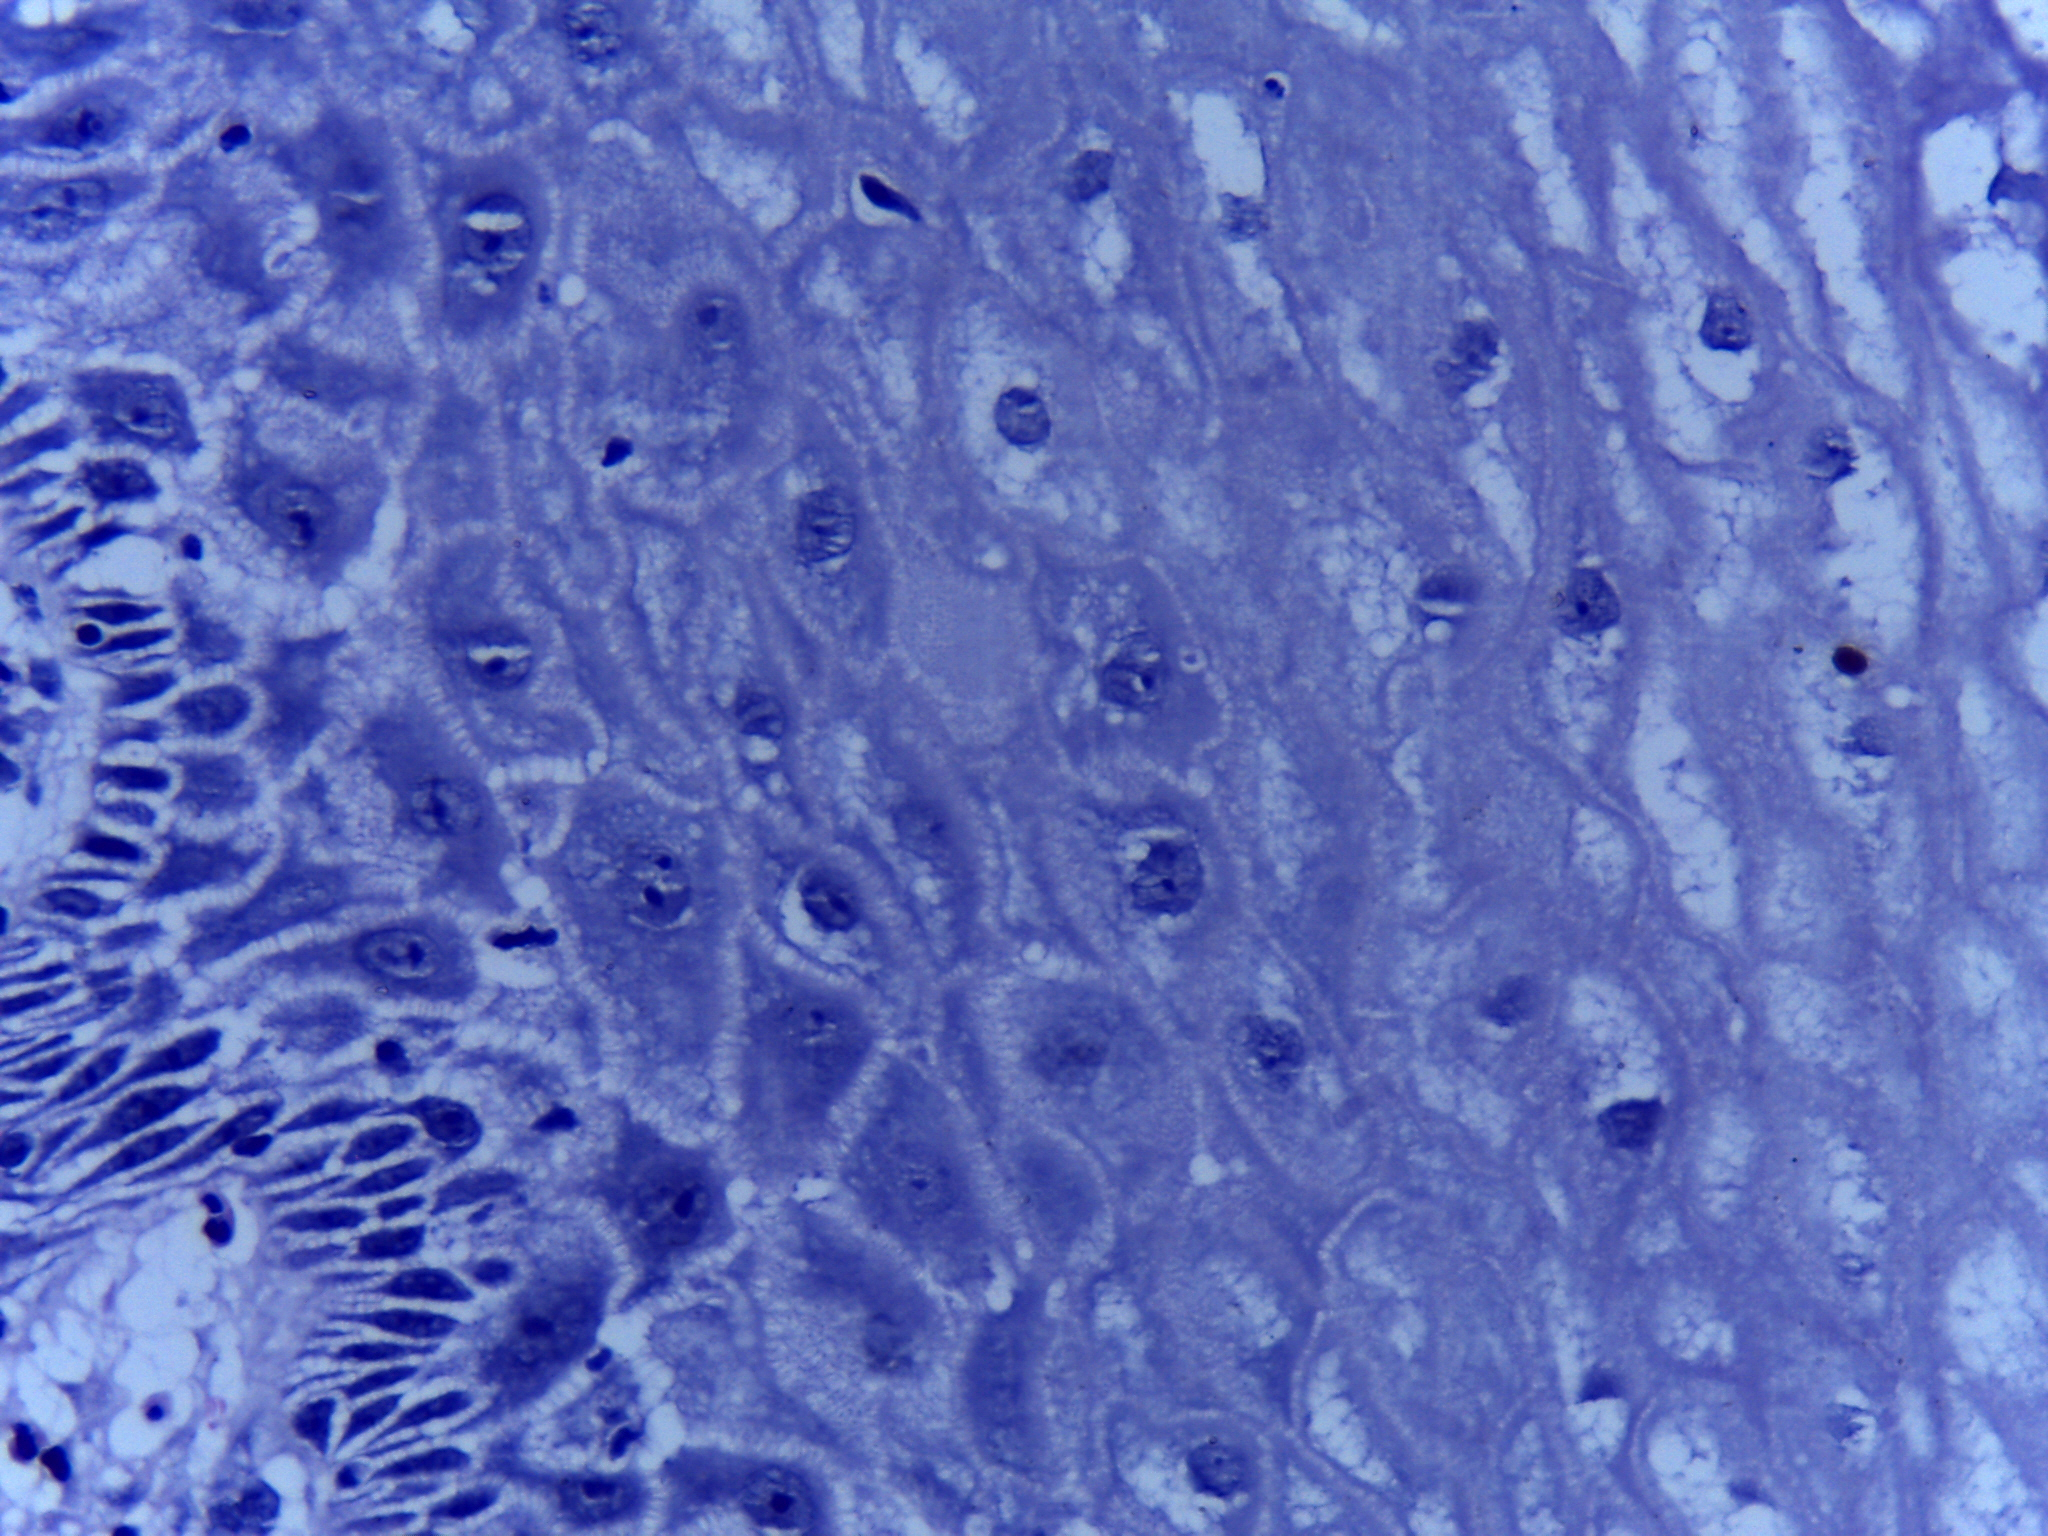
Diagnosis: Normal